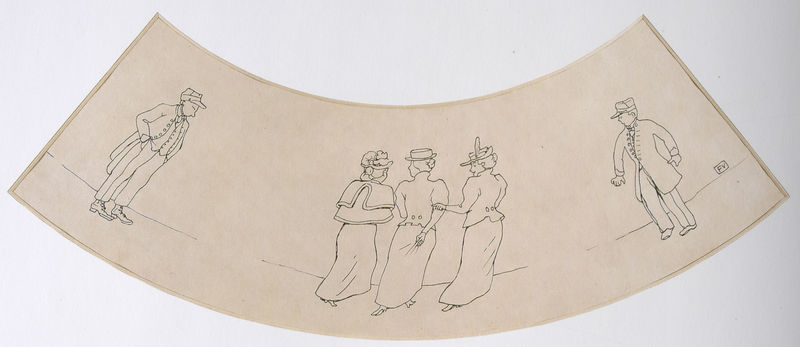
Titel: Lampenschirm mit Straßenszene
Künstler: Félix Vallotton
Standort: Lausanne
Institution: Galerie du Chêne
Schlagwörter: feder, hand, mann, frauen, menschen, stadt, blumen, braun, damen, frau, frisur, hut, hüte, kleid, kleider, männer, profil, rücken, schwarz, skizze, straße, szene, weiss, zeichnung, schirm, weg, beige, gesellschaft, herren, mode, rock, hose, jacke, arm, band, bluse, falten, federn, gesicht, kleidung, knoten, boden, kostüm, mantel, stoff, adel, drei, vornehm, genre, kreis, rund, hintern, rückenansicht, papier, lampenschirm, biegung, bogen, unterhaltung, zwei, beobachten, haltung, röcke, schuhe, hosen, blusen, graphik, linien, romantik, soldaten, karikatur, jugendstil, knöpfe, jackett, jacket, weste, striche, gruppen, foto, lachen, tusche, spaziergang, linie, rückseite, hinten, rückenfigur, druck, gebogen, uniform, jacken, strich, bürger, bleistift, schuh, entwurf, flanieren, städter, amüsieren, biedermeiser, eifersucht, flirt, fräulei, ganzfigur, ganzfiguren, halbkreis, halbkries, halbrund, hintenansicht, rolle, rückenfiguren, spazierengehen, tracht, von hinten, kreissegment, rückansicht, film, kino, bürgerlich, kostüme, verzerrt, minimal, pelerine, versteift, daumenkino, po, kragenförmig